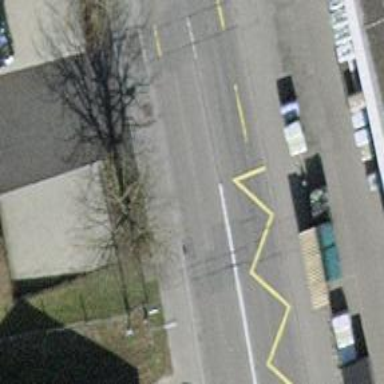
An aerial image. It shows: Public transport stop position.